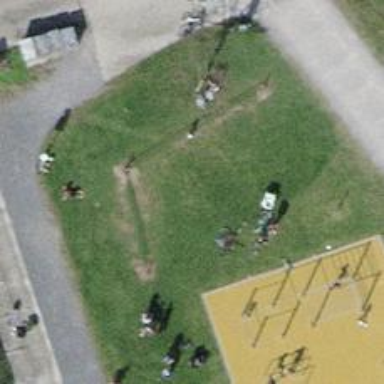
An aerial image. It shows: Fitness station in leisure land area.